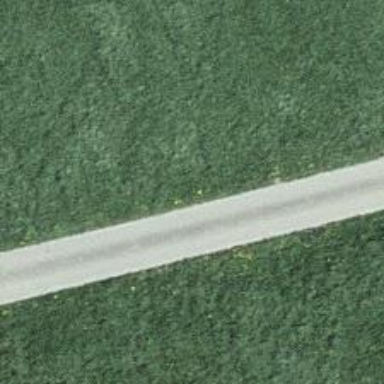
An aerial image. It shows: Grass track road with grade 5 tracktype.